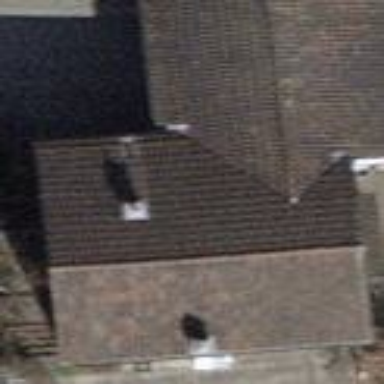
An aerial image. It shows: Building with tile roof.